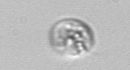
Label: Amoeba